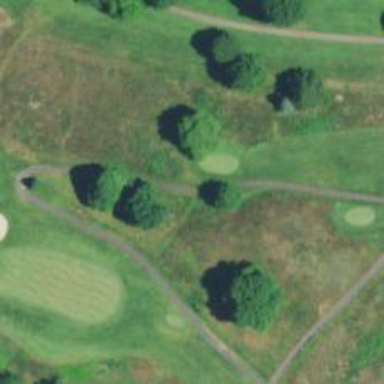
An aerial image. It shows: Path designated for golf carts.